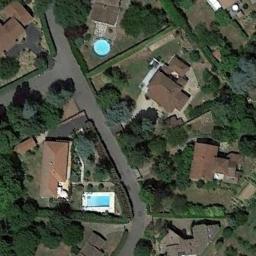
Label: medium_residential